Question: Apologies if this has been asked and answered already, as I was not able to find an appropriate solution to this problem.
I need to work on a site navigation that require some numbers to be placed inside circles. The circles will increase in diameter based on the length of the text inside. I'm looking for a very elegant, preferably css only solution for this. Please note the alignment of the circles here with respect to the entire row and label text on the mock up attached.

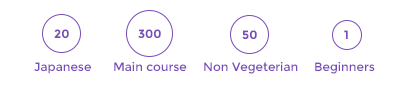
Answer: It required some CSS trickery to get this working, but this works in the latest version Chrome and Firefox. Let me know if you have any other questions.
'''
html,
body {
margin: 0;
padding: 0;
width: 100%;
height: 100%;
color: #9653DA;
font: 600 14px sans-serif;
}
.nav-table {
display: table;
text-align: center;
}
.nav-row {
display: table-row;
}
.nav-col {
display: table-cell;
}
.text {
margin: 1em;
}
.icon {
display: inline-block;
border-radius: 100%;
border: 2px solid;
min-width: 10px;
padding: 0.5em;
margin: 0.5em;
}
.icon div {
position: relative;
height: 0;
padding: 50% 0;
top: -7px; /* Half of font-size, in our case it is (14px / 2) */
}
'''
'''
<div class="nav-table">
<div class="nav-row">
<div class="nav-col">
<div class="icon">
<div>20</div>
</div>
</div>
<div class="nav-col">
<div class="icon">
<div>300</div>
</div>
</div>
<div class="nav-col">
<div class="icon">
<div>50</div>
</div>
</div>
<div class="nav-col">
<div class="icon">
<div>1</div>
</div>
</div>
</div>
<div class="nav-row">
<div class="nav-col">
<div class="text">Japanese</div>
</div>
<div class="nav-col">
<div class="text">Main Course</div>
</div>
<div class="nav-col">
<div class="text">Non Vegetarian</div>
</div>
<div class="nav-col">
<div class="text">Beginners</div>
</div>
</div>
</div>
'''